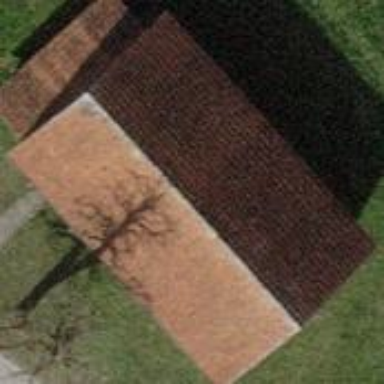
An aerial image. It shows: Shed building.